Interaction volume radius: 5 \u00c5
Interaction volume height: 10 \u00c5
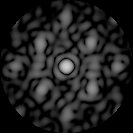
Disorder parameter: 0.4769